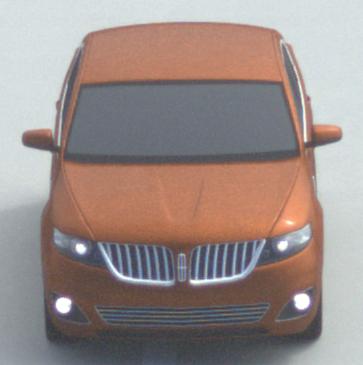
Make: Lincoln
Model: MKS
Detailed model: -
Model produced from: 2008
Model produced until: 2011
Doors: 4
Color: orange
Road condition: dry road
Daytime: midday
Contrast: medium contrast